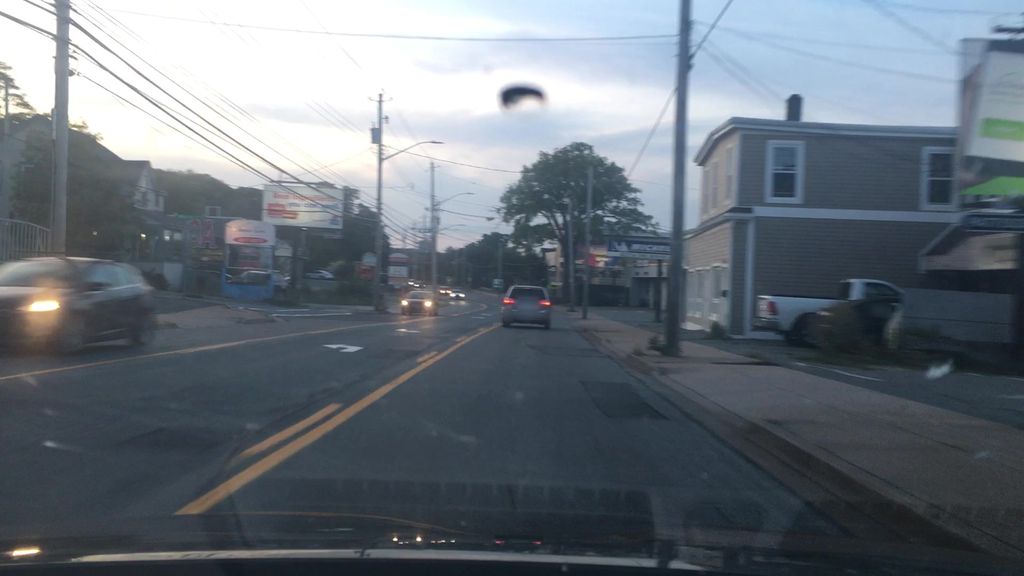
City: halifax